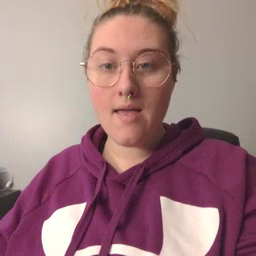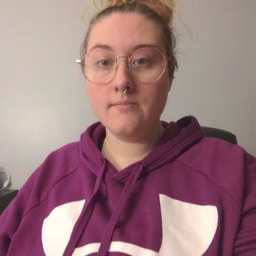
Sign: dry